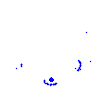
Particle: electron